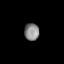
Tissue: skin
Cell type: Epithelial cells
Senescence score: 0.266
Nuclear area (px): 248
Mean DAPI intensity: 135.528